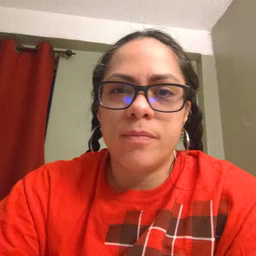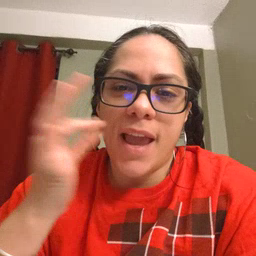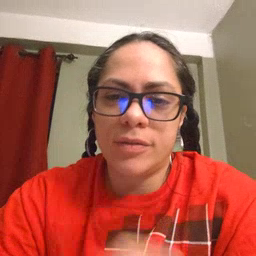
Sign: cat